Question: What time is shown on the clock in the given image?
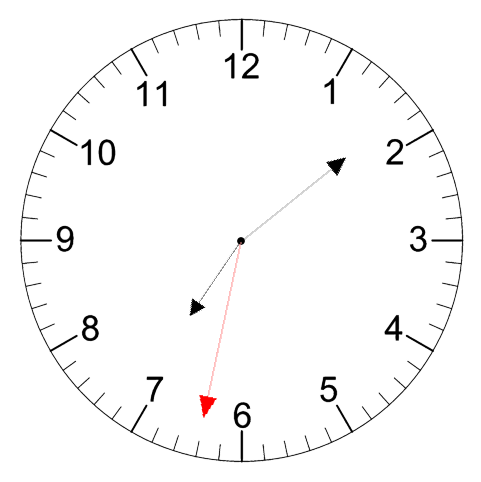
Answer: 07:08:32